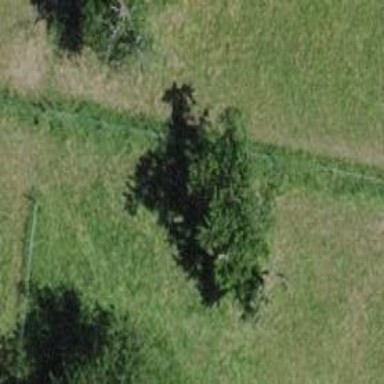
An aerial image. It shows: Agricultural area with deciduous broadleaved trees.